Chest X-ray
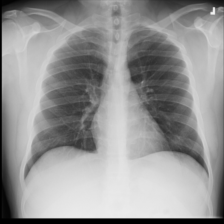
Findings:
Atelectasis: negative
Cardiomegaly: negative
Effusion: negative
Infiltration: positive
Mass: negative
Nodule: negative
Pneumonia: negative
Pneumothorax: negative
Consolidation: negative
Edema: negative
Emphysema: negative
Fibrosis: negative
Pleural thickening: negative
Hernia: negative